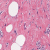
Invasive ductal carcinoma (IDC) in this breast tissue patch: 0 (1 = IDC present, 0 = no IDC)